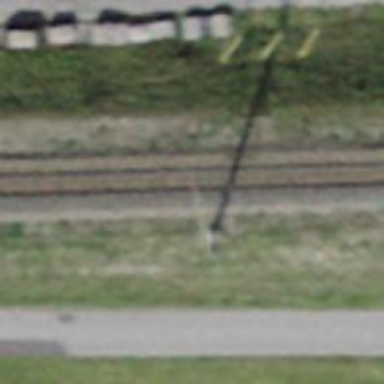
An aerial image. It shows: Power pole.